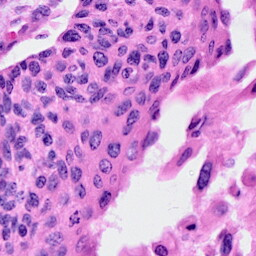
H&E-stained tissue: Cervix